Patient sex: M
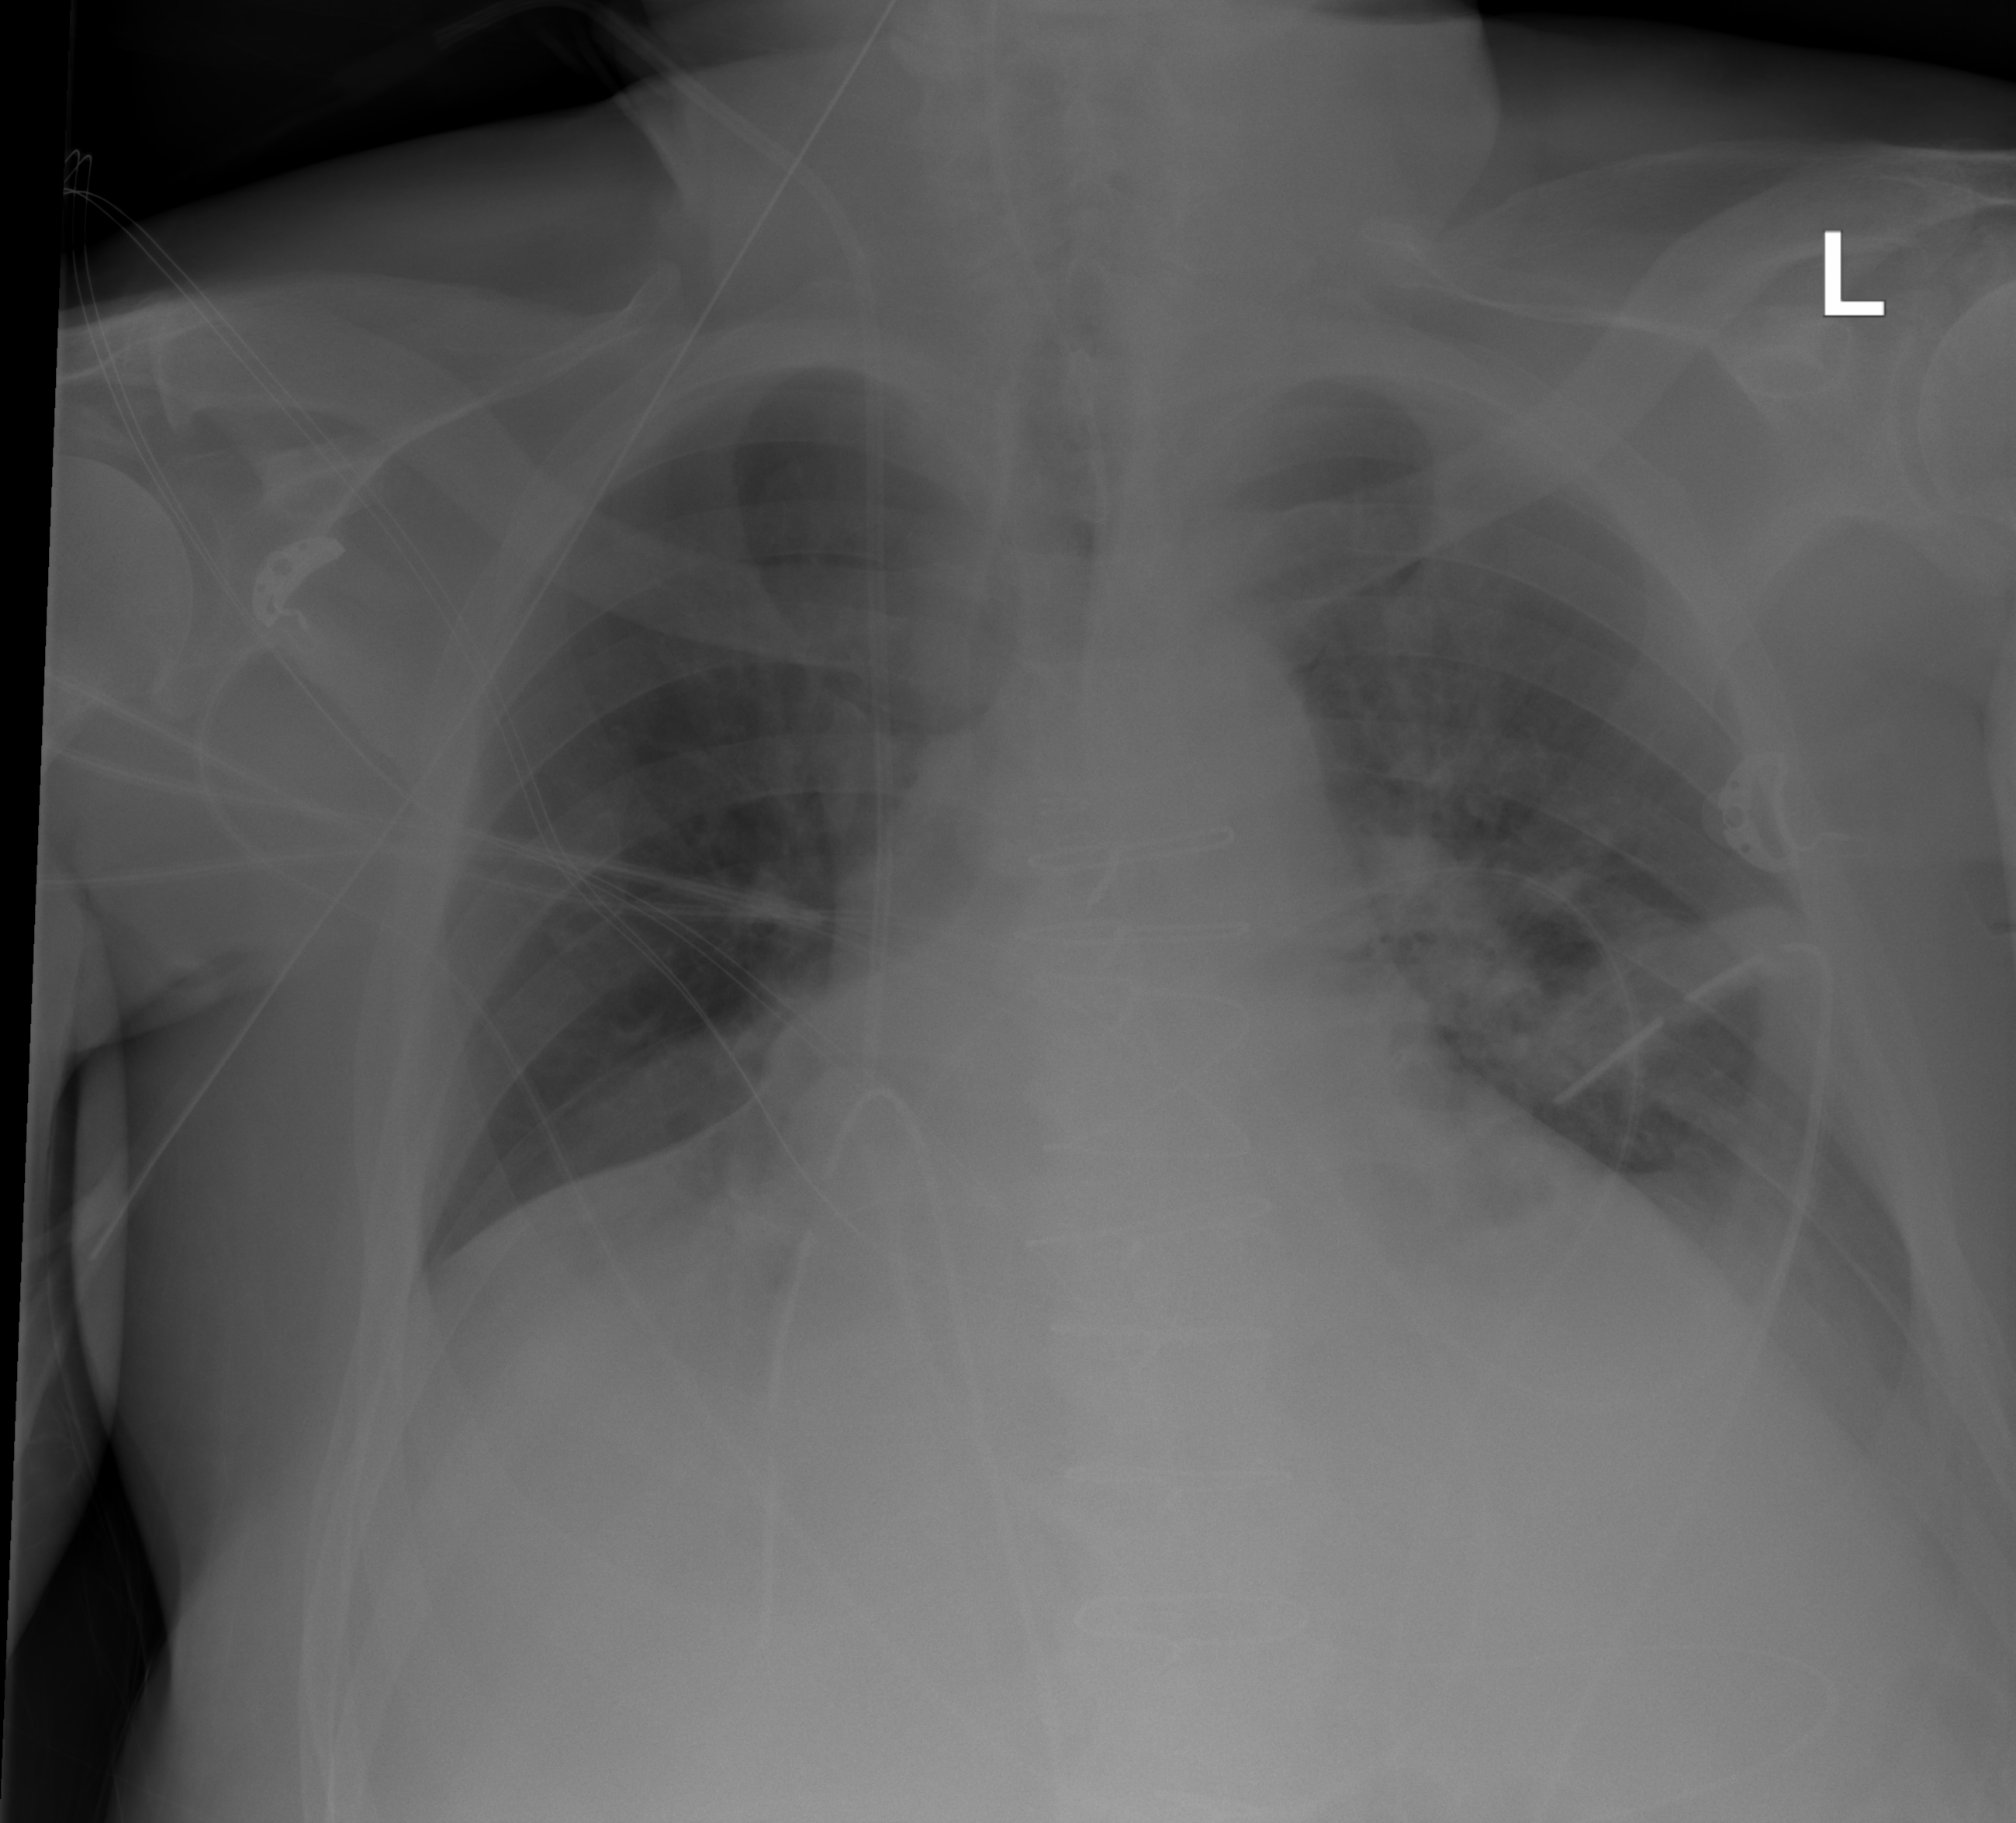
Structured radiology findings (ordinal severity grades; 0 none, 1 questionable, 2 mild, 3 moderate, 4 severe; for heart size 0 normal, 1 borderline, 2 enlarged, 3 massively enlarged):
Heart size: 2
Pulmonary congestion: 0
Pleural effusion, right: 2
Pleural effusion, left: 2
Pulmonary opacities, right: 0
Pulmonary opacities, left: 0
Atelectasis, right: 2
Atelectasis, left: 2